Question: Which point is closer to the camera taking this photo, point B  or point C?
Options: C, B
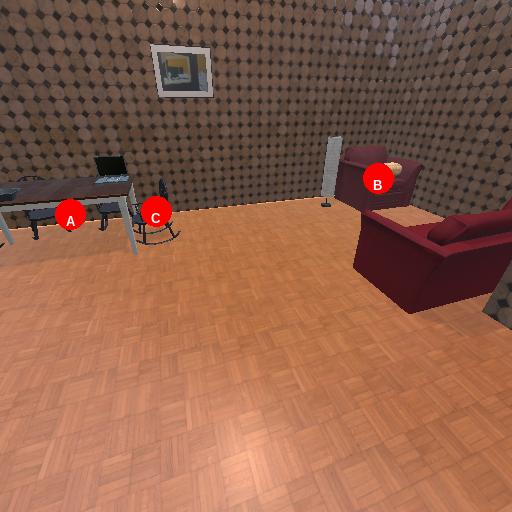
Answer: C